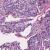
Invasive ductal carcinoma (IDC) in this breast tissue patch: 1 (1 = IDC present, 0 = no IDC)